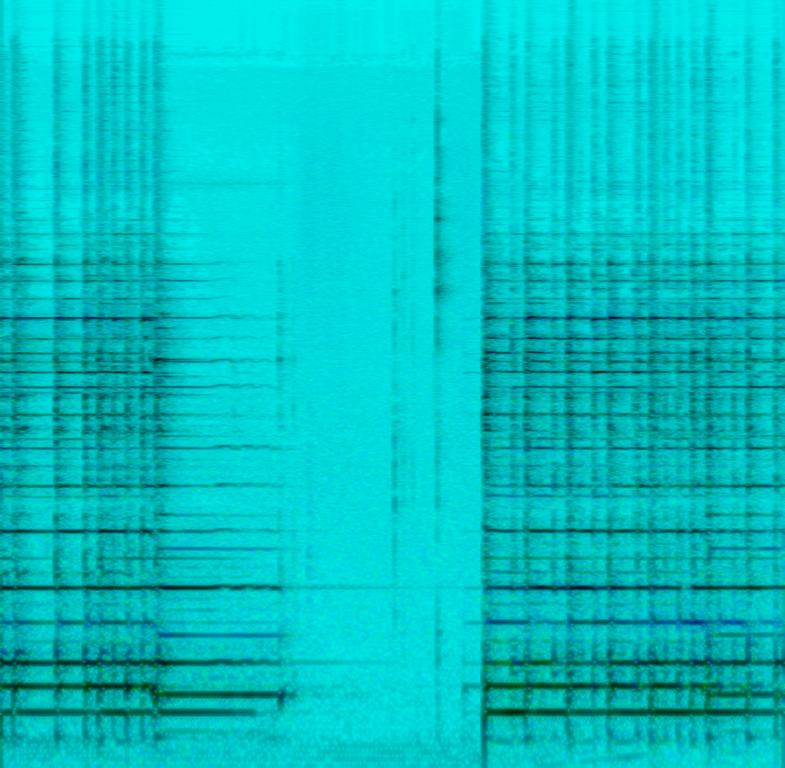
This music is instrumental. The tempo is fast with a rhythmic guitar lead. There is minimal instrumentation and the music is an upbeat, energetic and catchy riff.